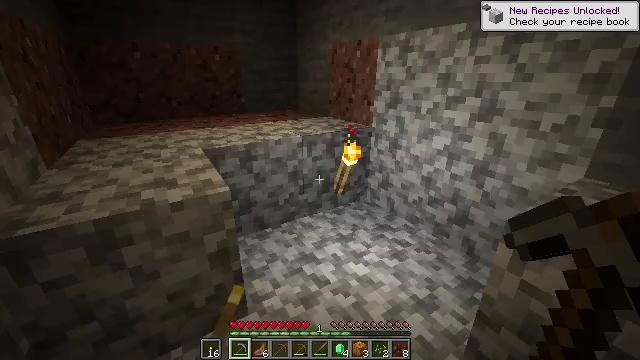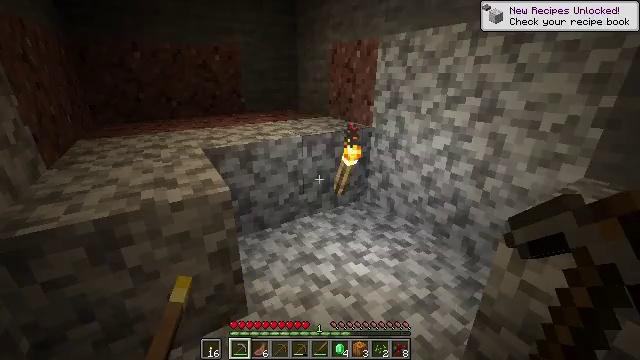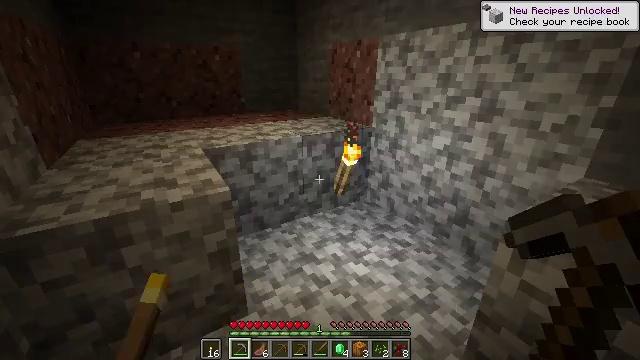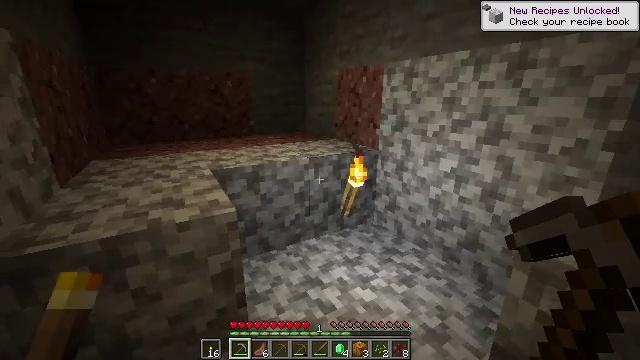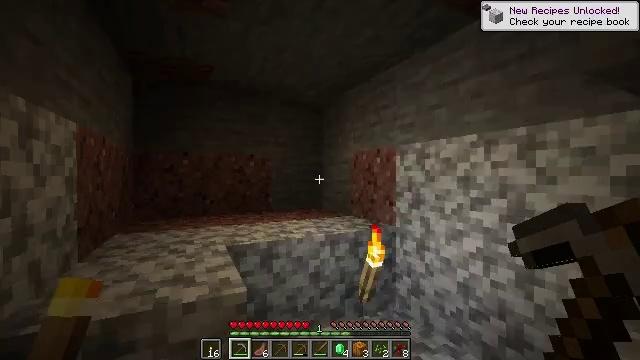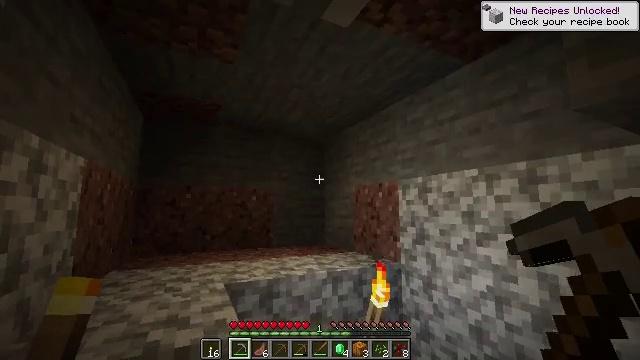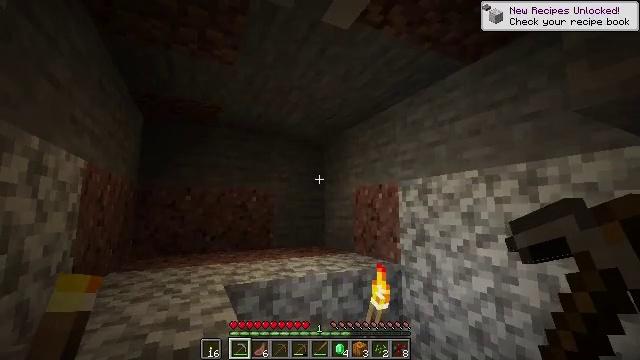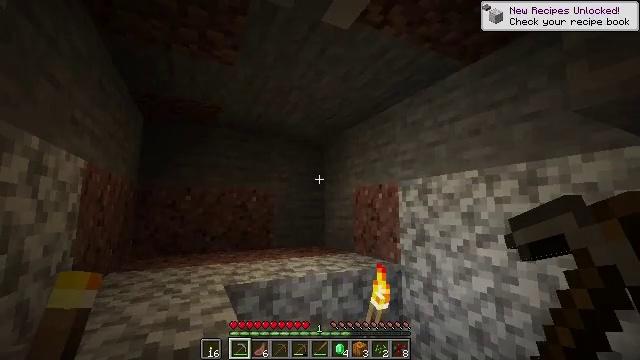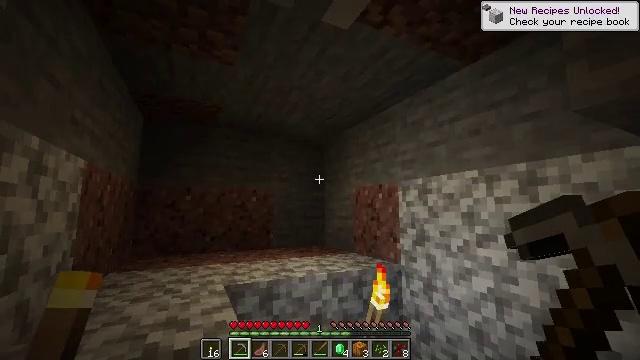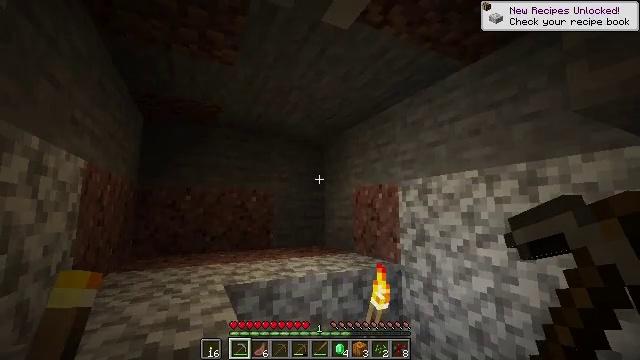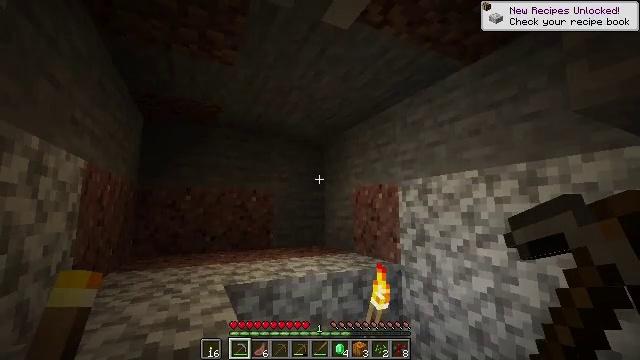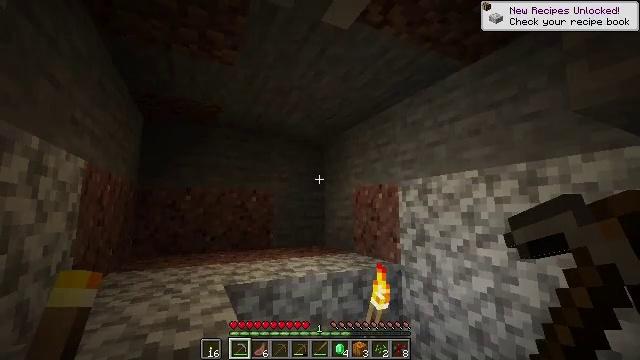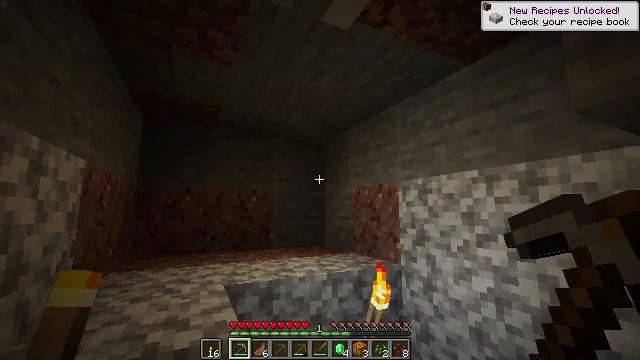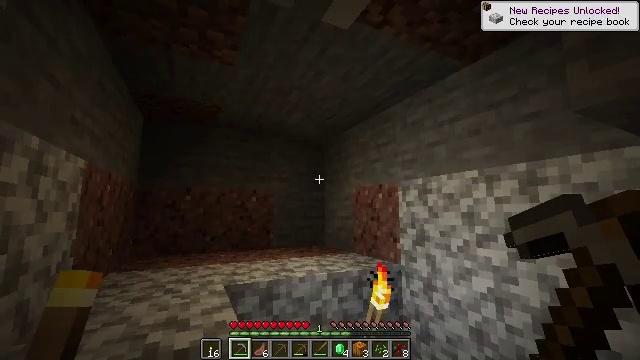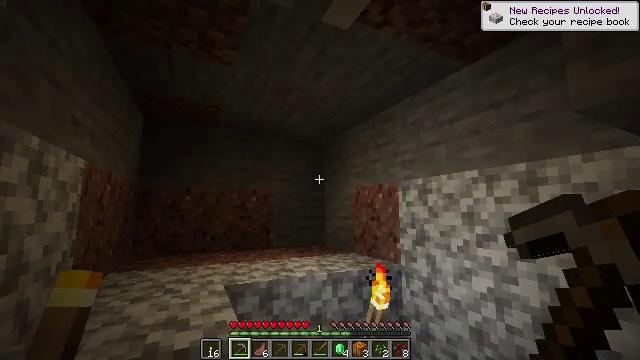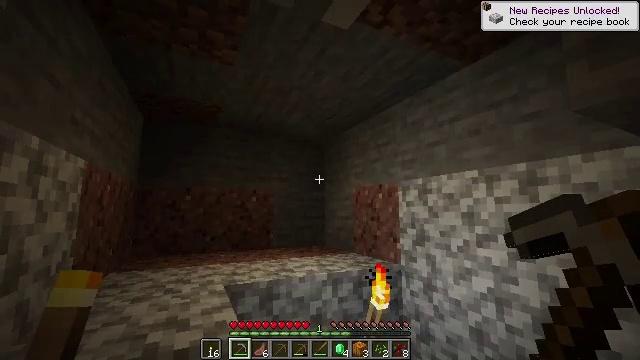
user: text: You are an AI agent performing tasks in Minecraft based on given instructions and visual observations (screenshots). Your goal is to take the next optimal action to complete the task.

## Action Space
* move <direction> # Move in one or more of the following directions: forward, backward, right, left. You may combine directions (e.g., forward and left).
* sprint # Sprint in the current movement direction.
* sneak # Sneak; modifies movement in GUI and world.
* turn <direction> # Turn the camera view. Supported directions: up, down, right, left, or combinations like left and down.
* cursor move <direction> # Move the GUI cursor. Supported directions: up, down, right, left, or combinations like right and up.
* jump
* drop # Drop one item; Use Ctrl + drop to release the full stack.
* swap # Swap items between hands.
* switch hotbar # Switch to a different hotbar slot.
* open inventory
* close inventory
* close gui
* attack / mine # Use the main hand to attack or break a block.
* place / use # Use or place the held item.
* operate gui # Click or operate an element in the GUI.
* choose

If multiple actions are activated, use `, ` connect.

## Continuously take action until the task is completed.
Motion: motion action
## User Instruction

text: Remove the torch from its spot.
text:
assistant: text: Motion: no_op
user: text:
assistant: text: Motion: no_op
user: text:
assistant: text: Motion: turn left and up
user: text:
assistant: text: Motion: turn left and up
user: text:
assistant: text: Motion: turn up
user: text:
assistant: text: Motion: no_op
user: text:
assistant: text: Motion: no_op
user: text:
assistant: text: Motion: no_op
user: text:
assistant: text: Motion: no_op
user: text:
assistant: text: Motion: no_op
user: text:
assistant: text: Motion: no_op
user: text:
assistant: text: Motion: no_op
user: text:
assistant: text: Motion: no_op
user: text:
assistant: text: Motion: no_op
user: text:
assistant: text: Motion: no_op
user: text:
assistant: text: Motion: no_op
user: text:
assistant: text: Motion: no_op
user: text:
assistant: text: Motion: turn right and up
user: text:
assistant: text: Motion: turn right and up
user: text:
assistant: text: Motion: turn right and up
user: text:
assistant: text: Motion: turn up
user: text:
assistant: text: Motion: turn right and up
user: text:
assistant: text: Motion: no_op
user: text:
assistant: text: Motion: no_op
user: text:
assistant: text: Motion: no_op
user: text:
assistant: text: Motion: no_op
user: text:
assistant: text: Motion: no_op
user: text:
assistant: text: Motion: turn right and up
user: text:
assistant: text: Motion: turn right and up
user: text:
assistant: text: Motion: turn right and up